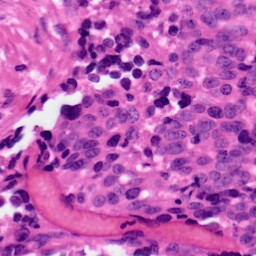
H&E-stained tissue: Ovarian